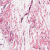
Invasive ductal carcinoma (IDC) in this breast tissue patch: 0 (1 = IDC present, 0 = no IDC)